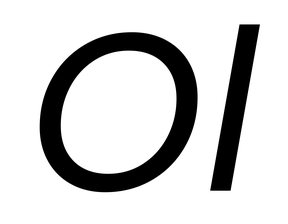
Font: Poppins-Italic